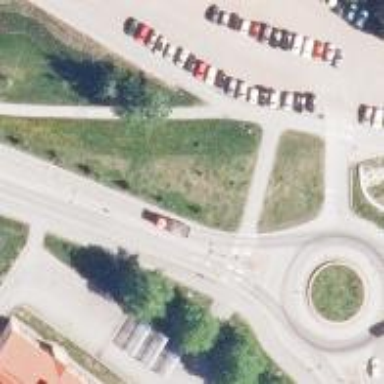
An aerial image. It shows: Cycleway.